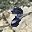
Label: 7